Question:
as in the above picture, I need to sum all the values within the table 'C8:V22' which match
1. the first three characters of column B(orange),
2. row 5 for the number(blue),
3. row 6 for the first character(green),
4. row 7 for the first three characters(yellow)
The desire result would be the sum of the number in red, which is 10001 + 10081 + 10161 + 10221 = '40464'
I tried many different ways to write the formula, one of that is:
'''
=INDEX($B$5:$V$22,
MATCH($D$26,LEFT($B$5:$B$90,3),0),
MATCH(($F$26=$5:$5) * ($G$26=LEFT($6:$6, 1)) * (H26=LEFT($7:$7,3)), 0))
'''
and pressed 'Ctrl+Shift+Enter' to make it as an array formula, but couldn't figure out where is the error.
Anyone could help on this? Thank you!
Edit: The following is a simplify table for easy reference:
| | 1 | 2 | 3 |
| | - | - | - |
| | a1 | a2 | b1 |
| | abc1 | abdf2 | abc2 |
| 111a | 11 | 12 | 13 |
| 222a | 14 | 15 | 16 |
| 111b | 17 | 18 | 19 |
| 555a | 20 | 21 | 22 |
| 333d | 23 | 24 | 25 |
| 111a | 26 | 27 | 28 |
in this case, the match values are '11' + '17' + '26' = '54'
I also tried using combinations of functions such as 'SUMIFS', 'SUMPRODUCT', 'search', e.t.c. but still not able figure out the solution.
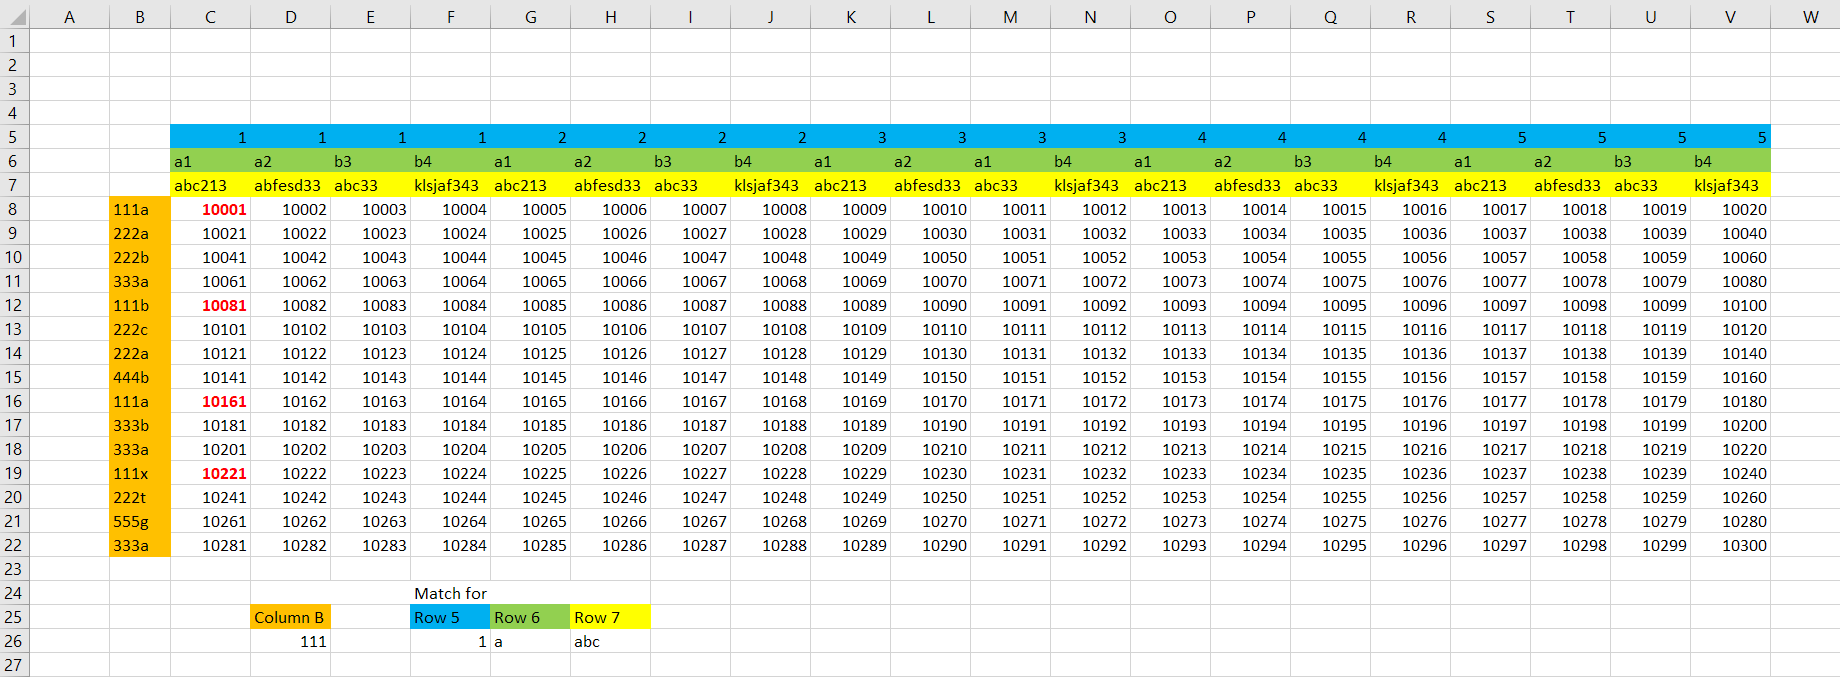
Answer: In your sheet:
'''
=SUMPRODUCT((LEFT(B8:B22,3)=C26&"")*(C5:V5=E26)*(LEFT(C6:V6,1)=F26&"")*(LEFT(C7:V7,3)=G26&"")*C8:V22)
'''
simply retrieve the sum using your parameters and converting in string to match exactly.